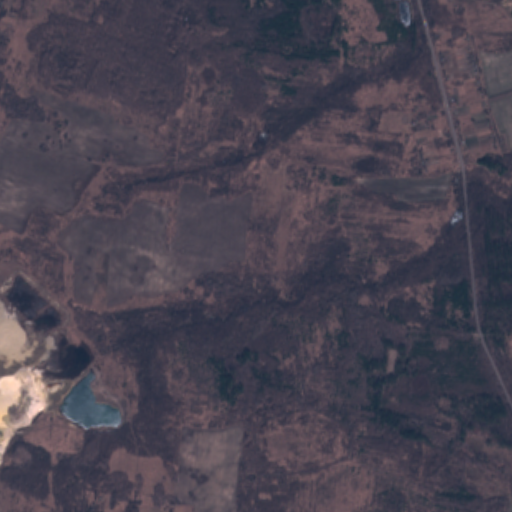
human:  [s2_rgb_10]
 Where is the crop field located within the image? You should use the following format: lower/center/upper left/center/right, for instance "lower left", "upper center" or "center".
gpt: The crop field is located in the lower left of the image.
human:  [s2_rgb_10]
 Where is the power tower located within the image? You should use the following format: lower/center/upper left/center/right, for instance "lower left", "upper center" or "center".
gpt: The power tower is located in the lower left of the image.
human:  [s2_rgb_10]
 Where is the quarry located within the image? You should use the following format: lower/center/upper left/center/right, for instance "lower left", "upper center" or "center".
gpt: The quarry is located in the left of the image.
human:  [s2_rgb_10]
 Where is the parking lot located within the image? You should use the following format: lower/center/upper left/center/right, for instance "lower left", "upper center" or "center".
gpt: There is no parking lot in the image.